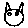
Label: cat